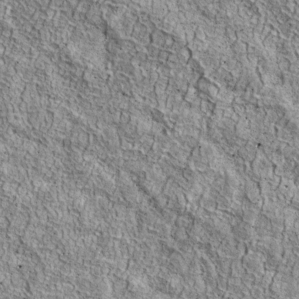
Label: non_frost